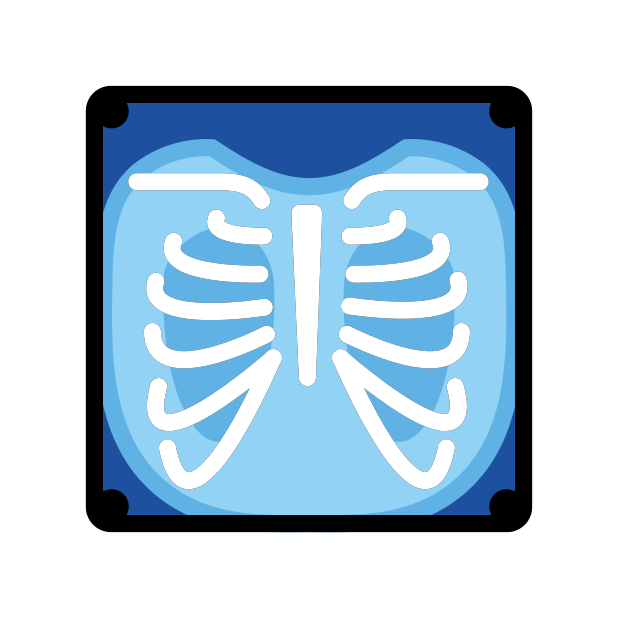
Emoji: 🩻
Name: x-ray
Unicode: 0x1fa7b